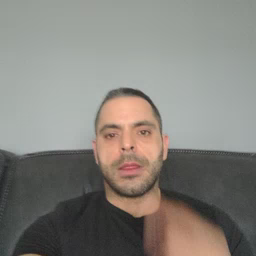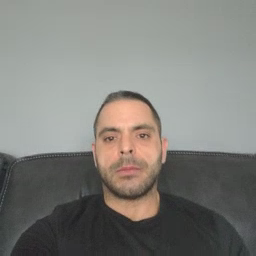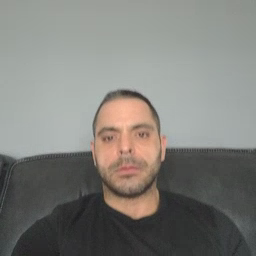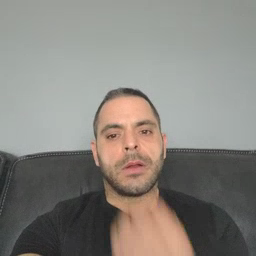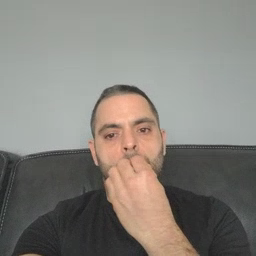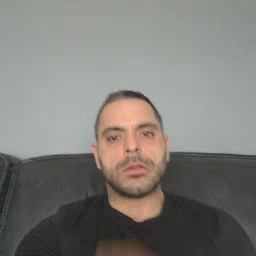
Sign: food